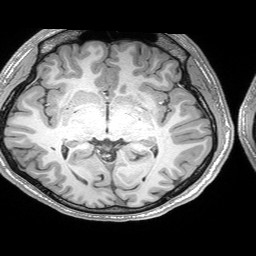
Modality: T1w
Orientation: coronal
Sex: male